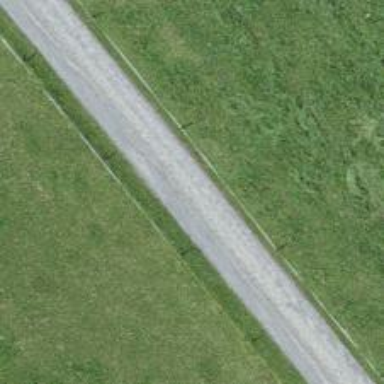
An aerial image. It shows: Track with fine gravel surface of grade2 quality.